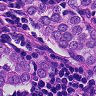
Metastatic tissue present: yes